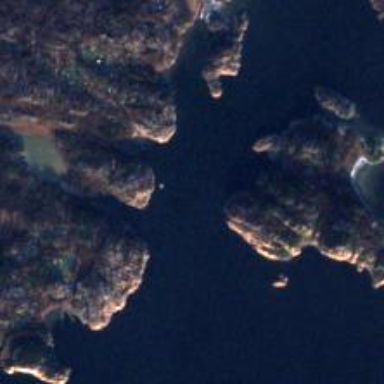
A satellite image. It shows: Picturesque coastline scene.